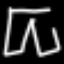
Label: pants